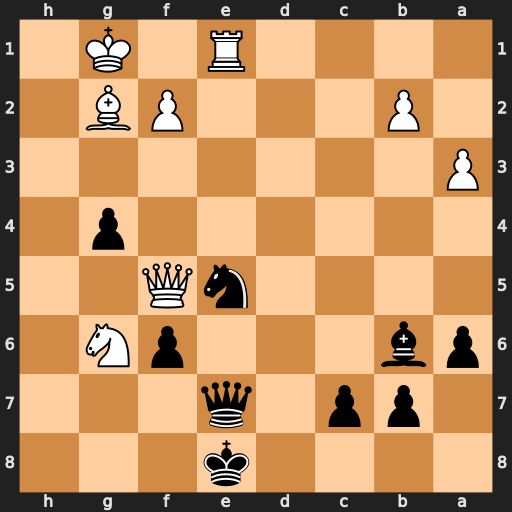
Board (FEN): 4k3/1pp1q3/pb3pN1/4nQ2/6p1/P7/1P3PB1/4R1K1
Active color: b
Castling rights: -
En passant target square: -
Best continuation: Nf3+ Qxf3 Qxe1+ Kh2 gxf3